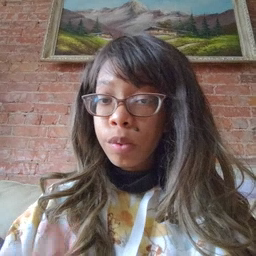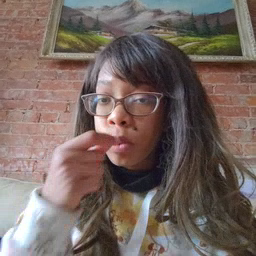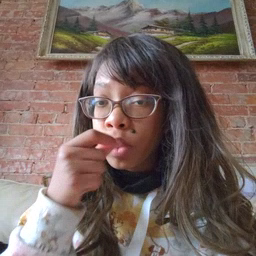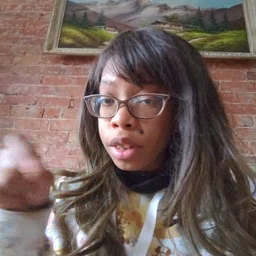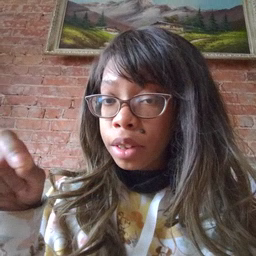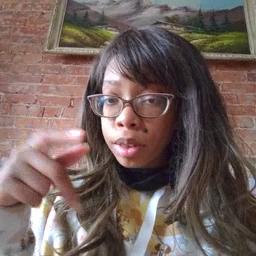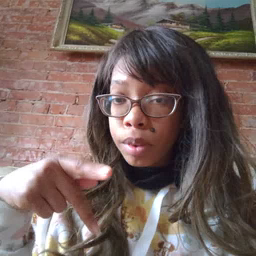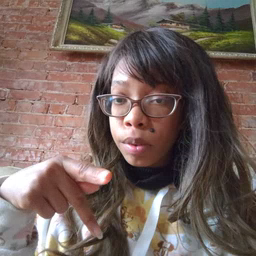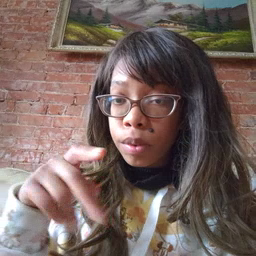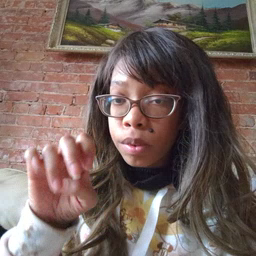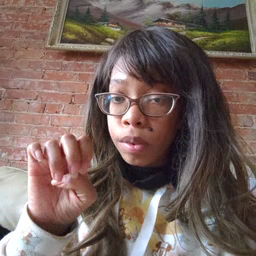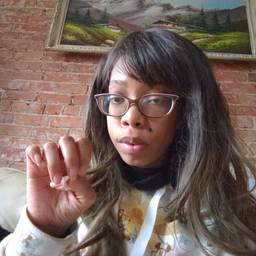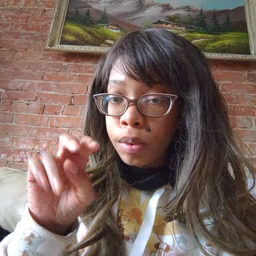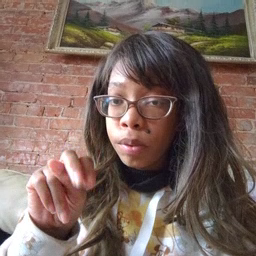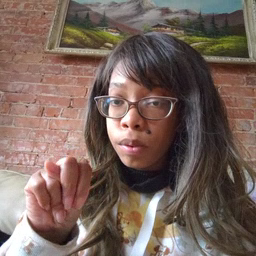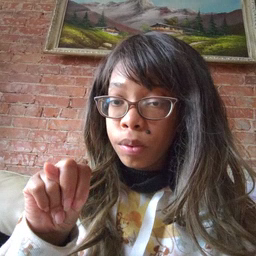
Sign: pen